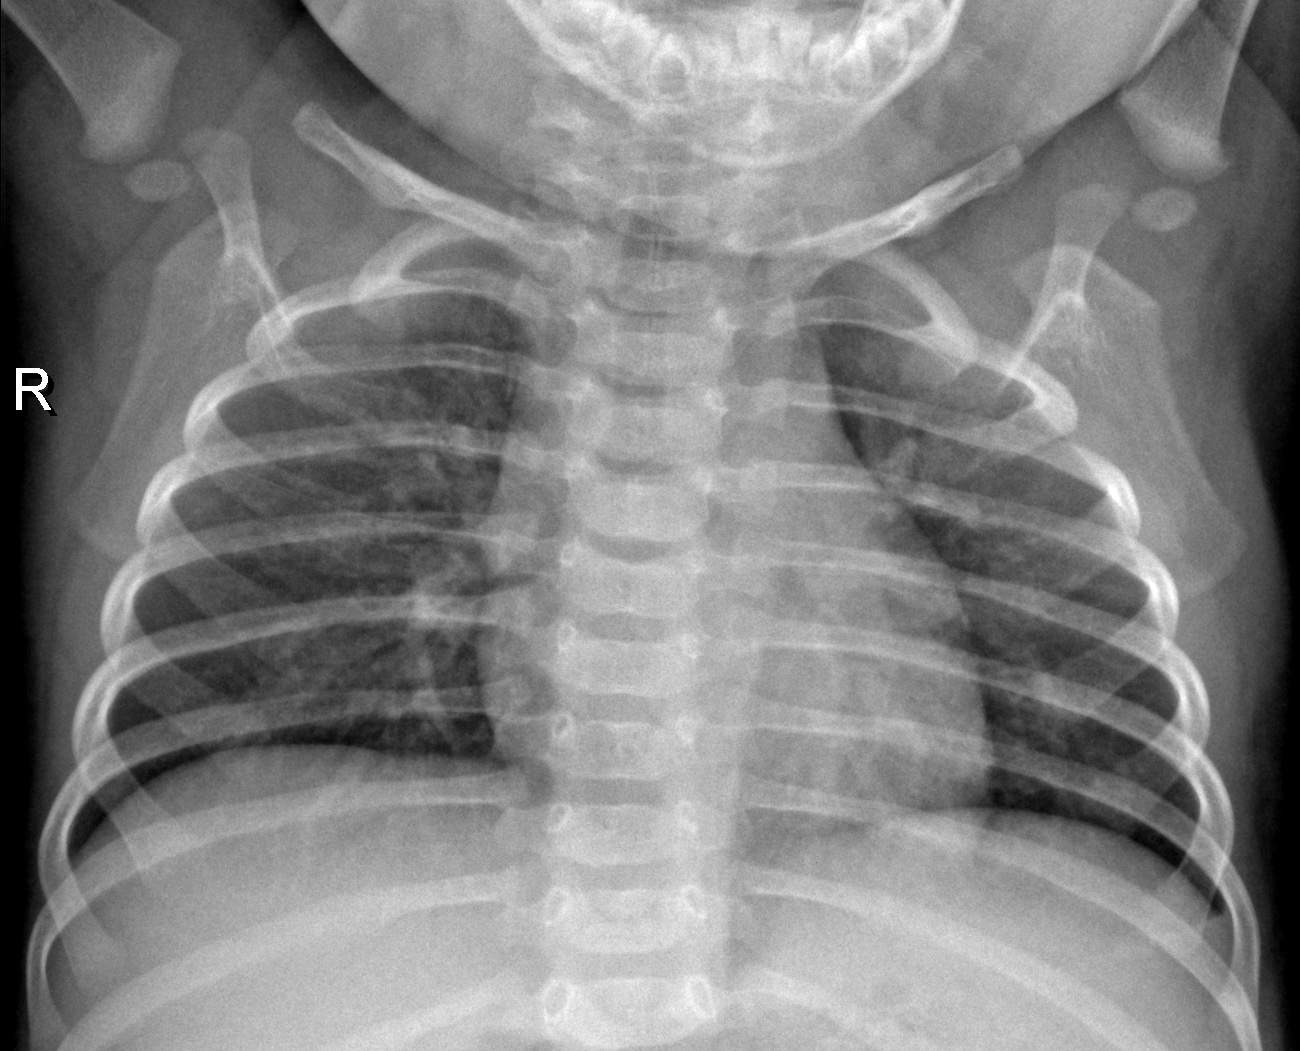
Diagnosis: NORMAL